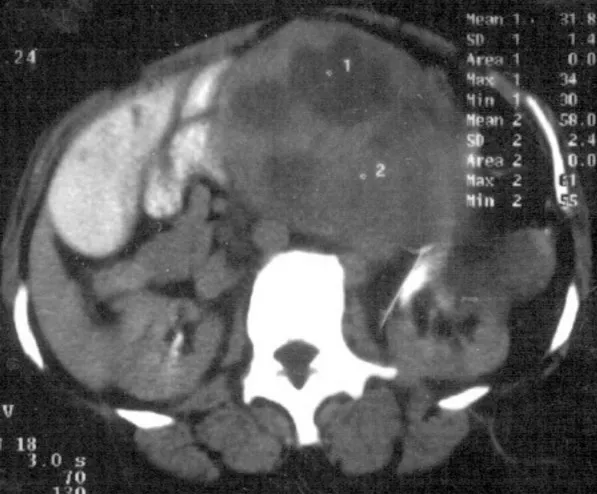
CT abdomen of the patient showing large irregular heterogeneous lesion measuring approximately 16 x 13.6 x 12.1 cm with predominant cystic portions without calcifications.
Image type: radiology (ct)